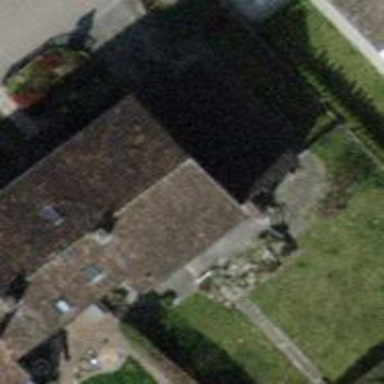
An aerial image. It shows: Terrace building.